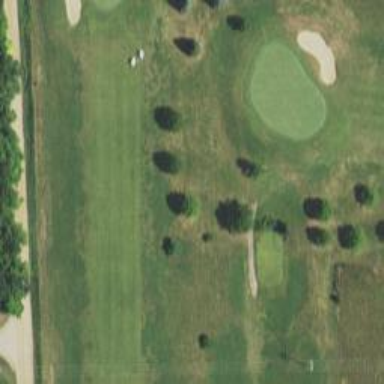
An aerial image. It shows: Path for both roads and golfers.